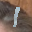
Label: 1